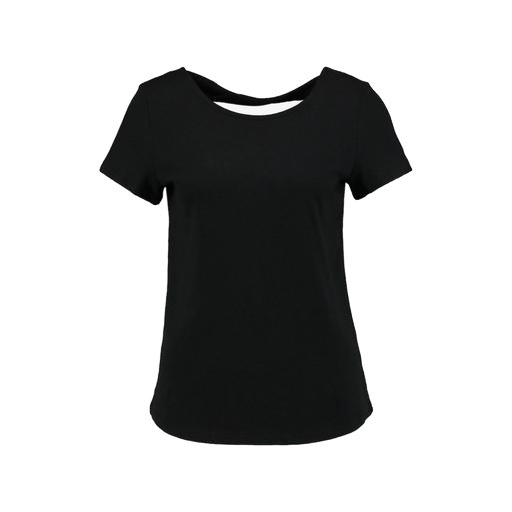
black cutout-back jersey tee, black scoopback tee, black petite v back insert t-shirt, white background